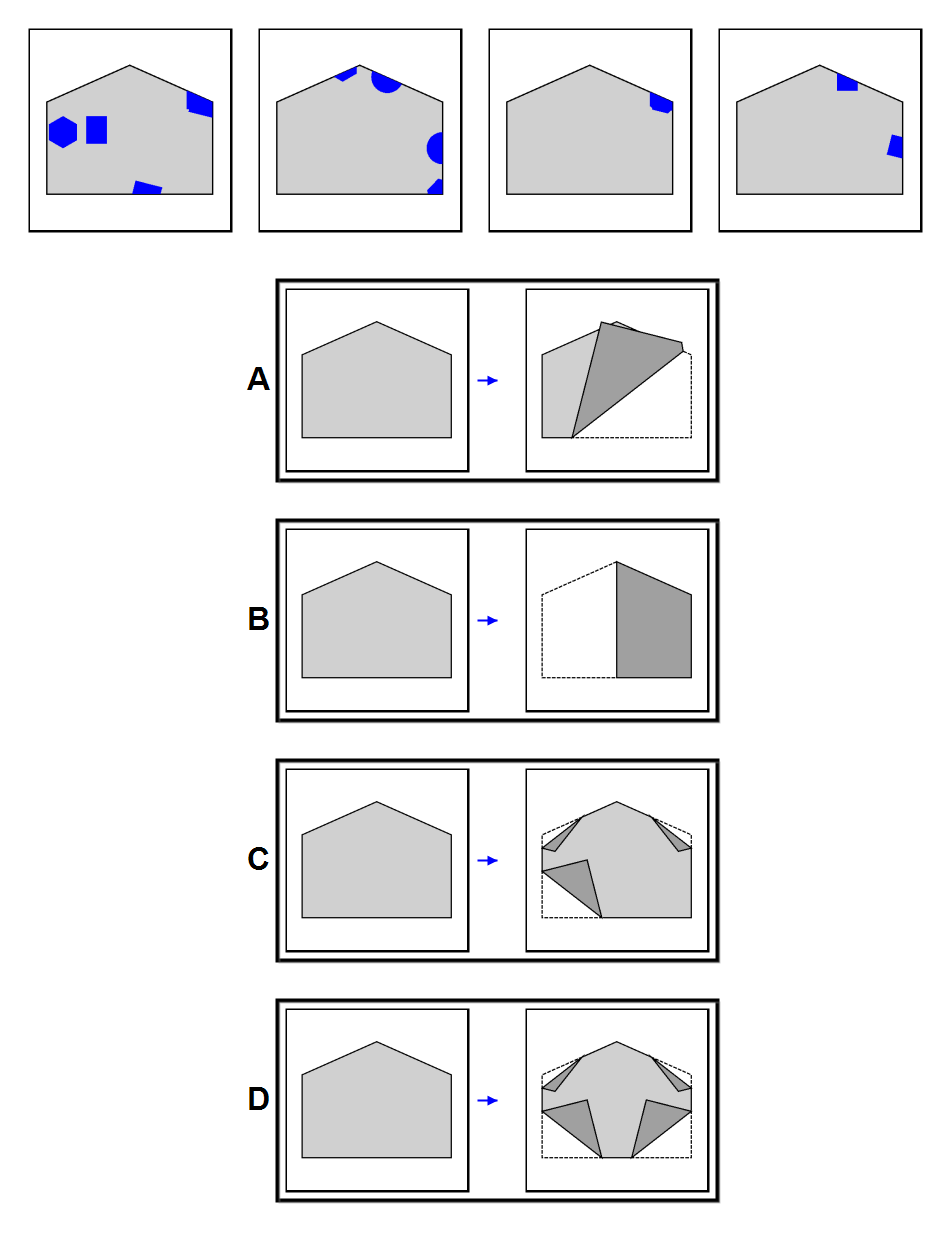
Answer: A